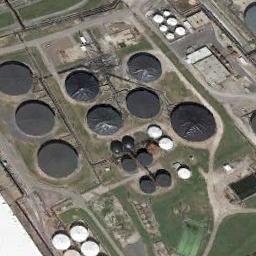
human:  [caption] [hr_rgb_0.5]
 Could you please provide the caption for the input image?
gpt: There are seven white storage tanks and a dozen black storage tanks on the lawn .

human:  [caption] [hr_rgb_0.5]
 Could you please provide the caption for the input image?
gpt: There are many different-sized storage tanks and many buildings in the factory, And there are large lawns in the factory .

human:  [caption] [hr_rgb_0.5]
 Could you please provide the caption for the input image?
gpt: There are many white and black storage tanks on the grass .

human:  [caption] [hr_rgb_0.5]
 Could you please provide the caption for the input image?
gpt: There is a building next to the storage tank .

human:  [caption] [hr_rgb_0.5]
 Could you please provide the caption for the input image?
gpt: There are some black storage tanks and green lawns .